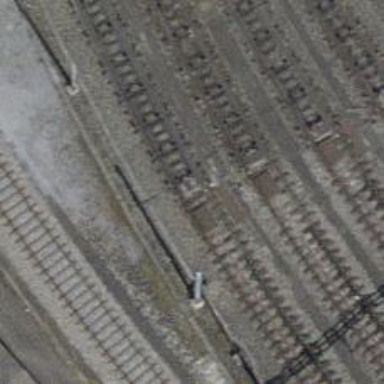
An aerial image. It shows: Railway yard with one track. The railway is electrified with contact line. There is beam retarder in the yard.